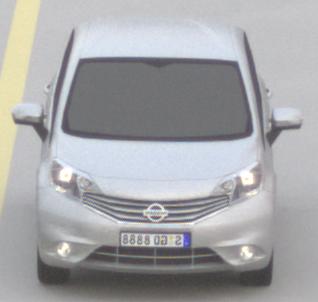
Make: Nissan
Model: Note 1.2
Detailed model: Note (E12) (10/13 - 12/16)
Model produced from: 2013/10
Model produced until: 2015/09
Doors: 5
Color: white
Road condition: dry road
Daytime: sunrise or sunset
Contrast: low contrast